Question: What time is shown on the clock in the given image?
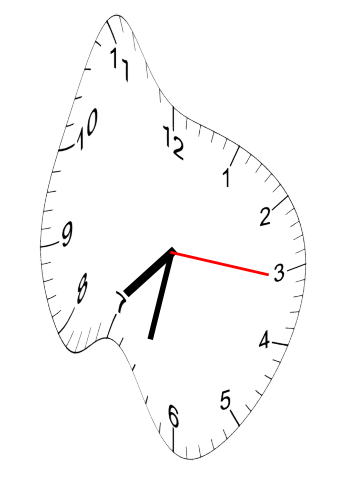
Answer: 07:32:16